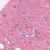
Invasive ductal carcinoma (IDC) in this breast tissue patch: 0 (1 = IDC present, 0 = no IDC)